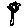
Label: flower